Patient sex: M
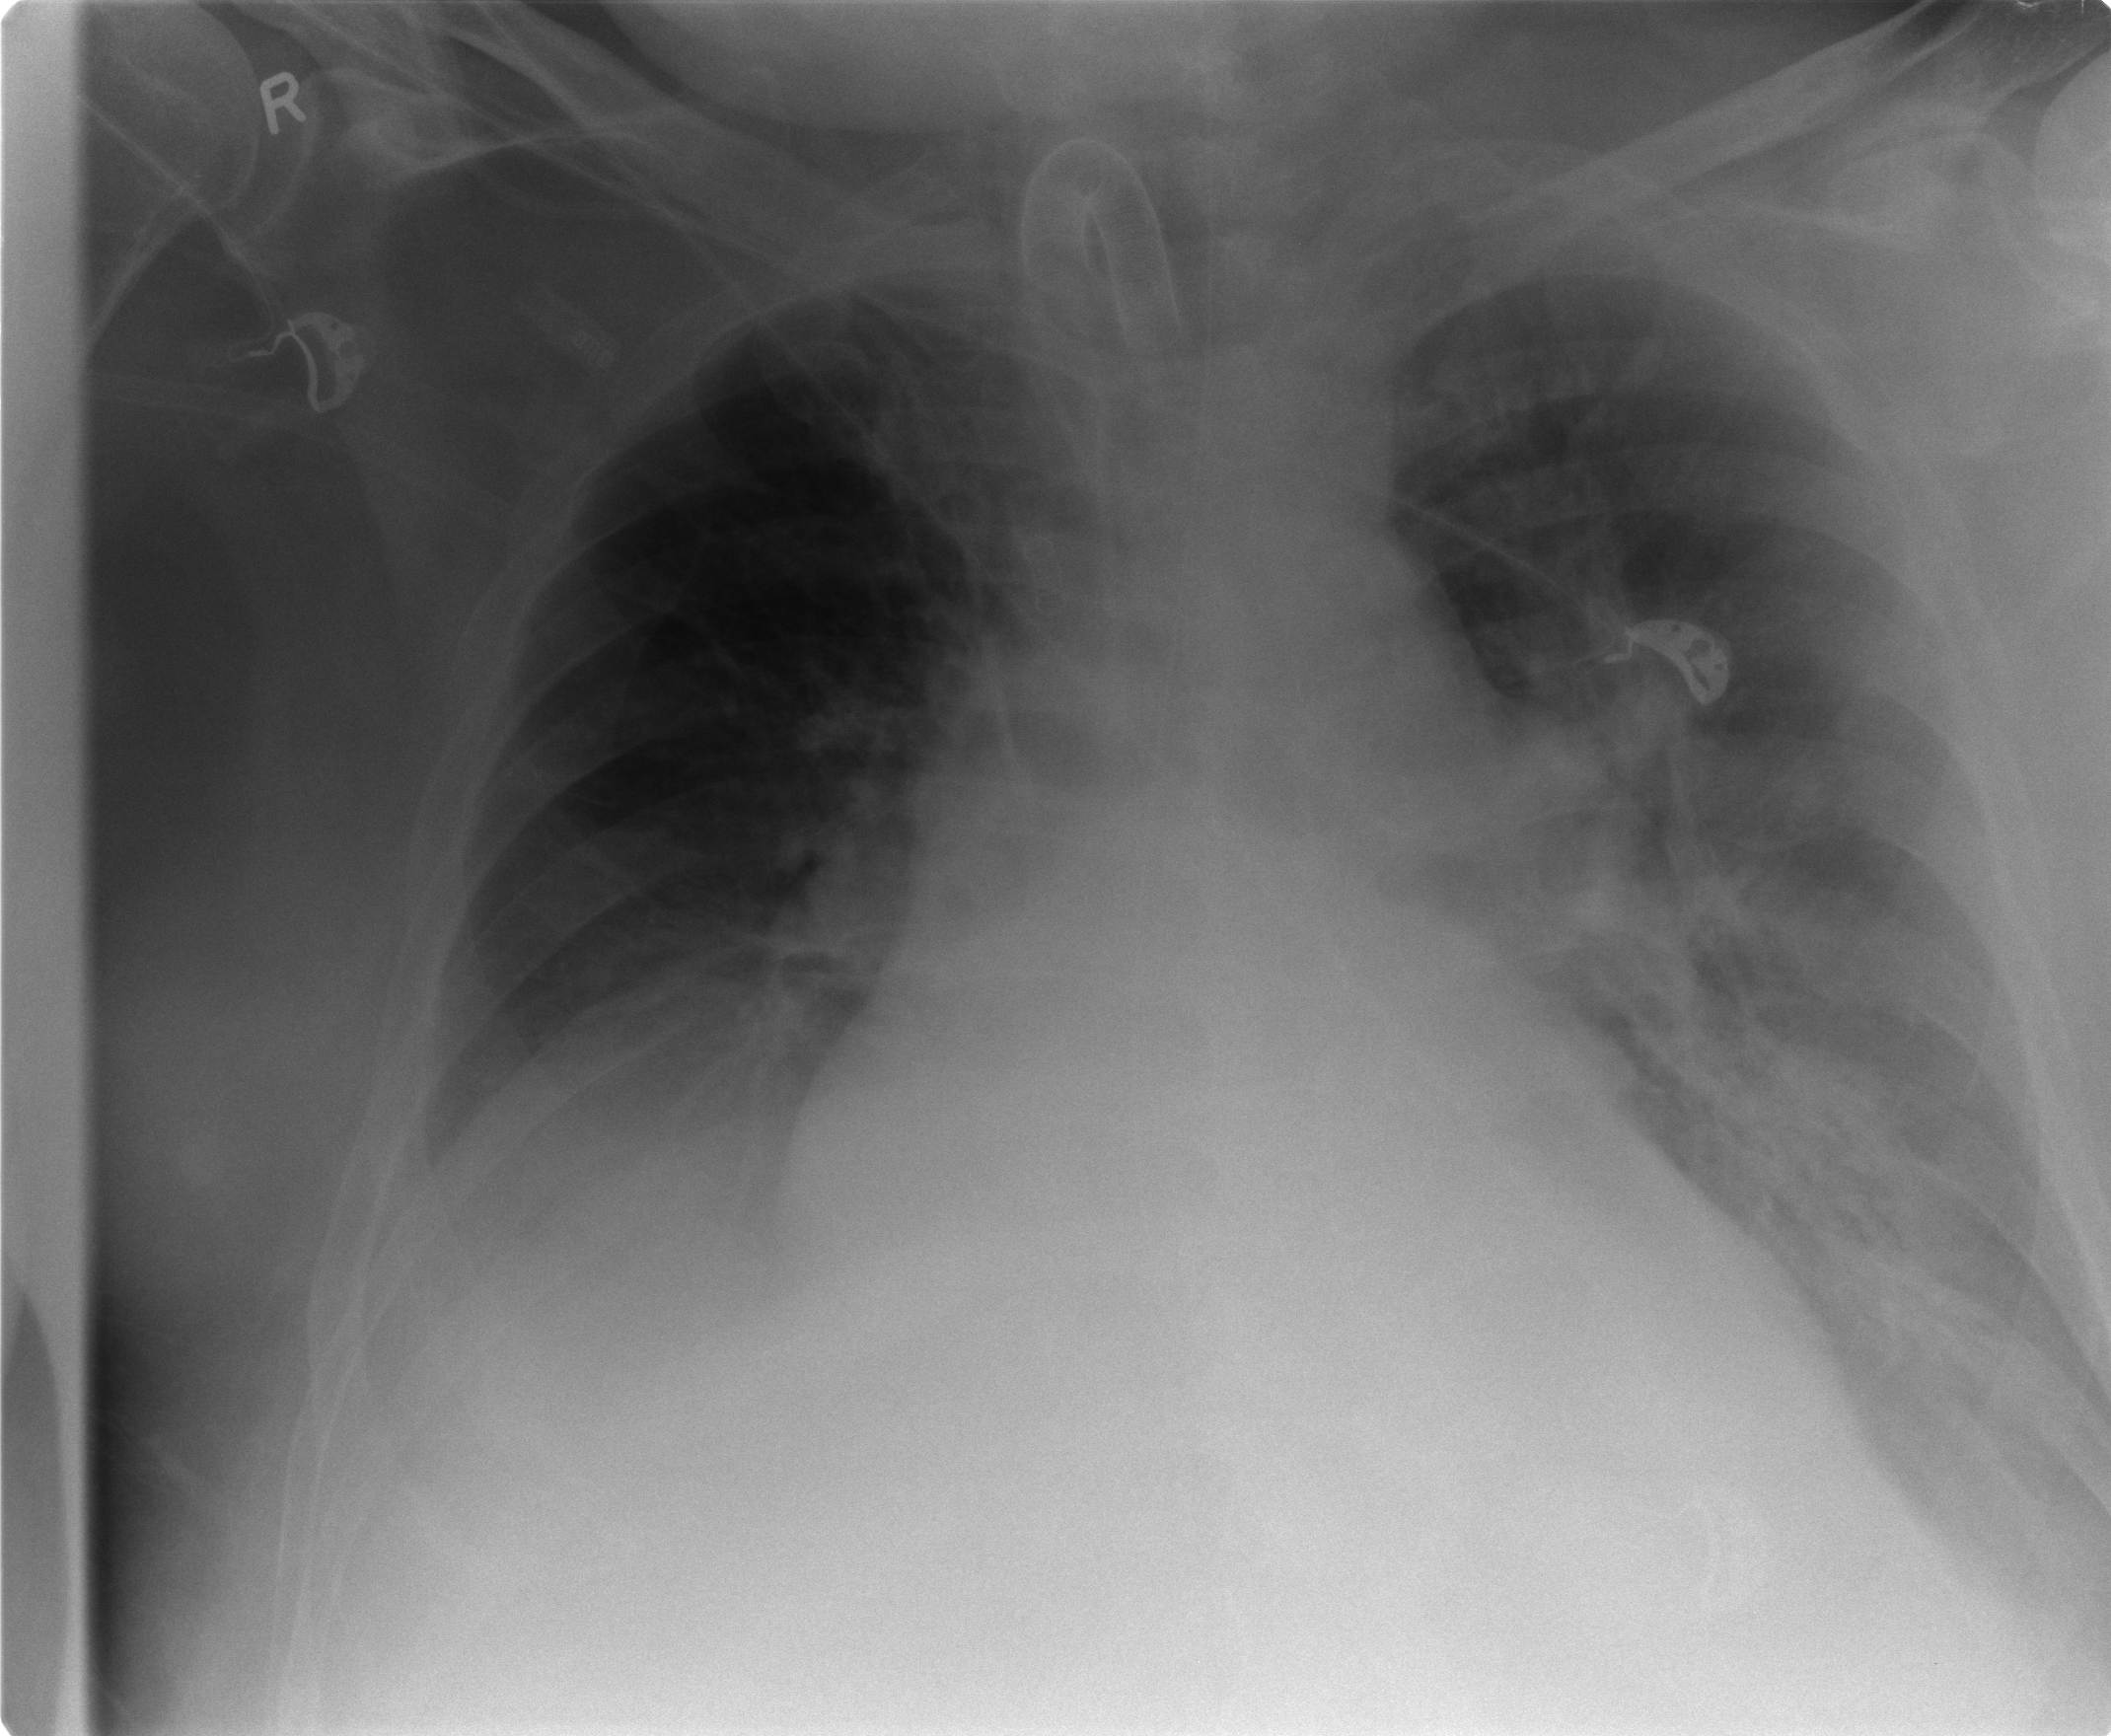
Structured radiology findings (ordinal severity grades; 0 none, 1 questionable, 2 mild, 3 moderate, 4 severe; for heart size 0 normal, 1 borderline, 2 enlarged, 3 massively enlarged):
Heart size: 2
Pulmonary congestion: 2
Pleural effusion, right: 1
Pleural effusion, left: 1
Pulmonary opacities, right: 2
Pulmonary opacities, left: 0
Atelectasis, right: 2
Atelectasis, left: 2